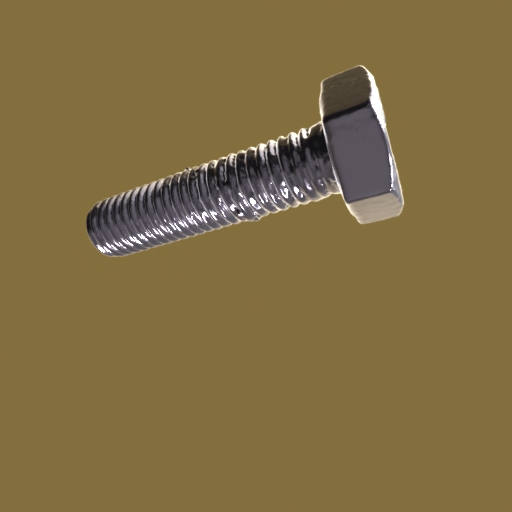
Label: bolt